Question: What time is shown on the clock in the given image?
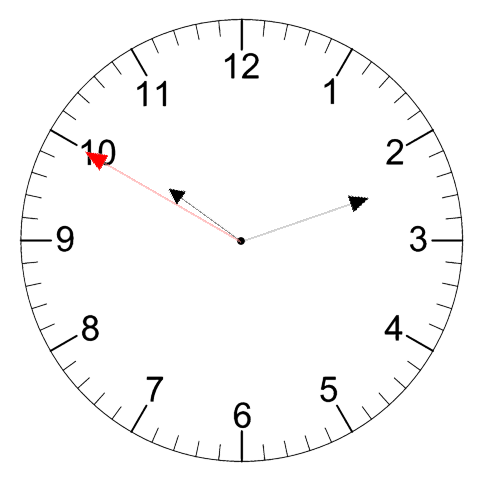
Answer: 10:11:50